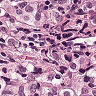
Metastatic tissue present: yes